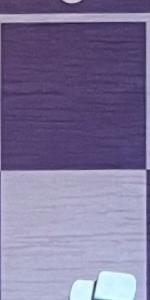
Label: Empty